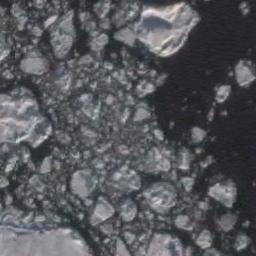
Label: sea_ice